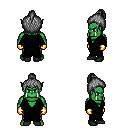
a pixel art fantasy rpg character, male body template, orc, green skin, gray robe, metal pants, gray short topknot hairstyle, gold gloves, black shoes, four views (front, back, left, right), 2x2 character sprite sheet, small pixel art, hard edges, no anti-aliasing